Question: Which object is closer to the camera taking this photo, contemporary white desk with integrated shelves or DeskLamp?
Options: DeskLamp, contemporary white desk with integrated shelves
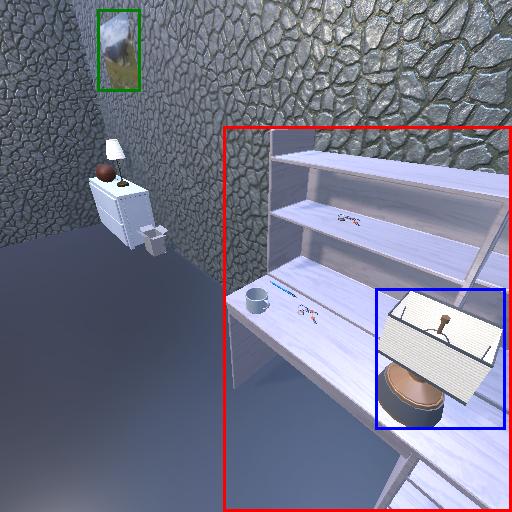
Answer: DeskLamp